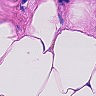
Metastatic tissue present: no